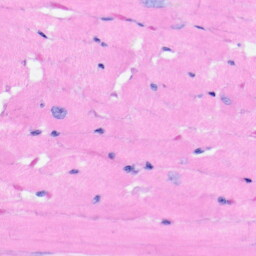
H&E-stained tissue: Heart